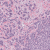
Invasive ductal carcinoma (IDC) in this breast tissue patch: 1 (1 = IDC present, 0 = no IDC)